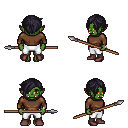
a pixel art fantasy rpg character, female body template, orc, green skin, brown long-sleeve shirt, white pants, raven pixie cut hairstyle, bracelets, maroon shoes, spear, four views (front, back, left, right), 2x2 character sprite sheet, small pixel art, hard edges, no anti-aliasing